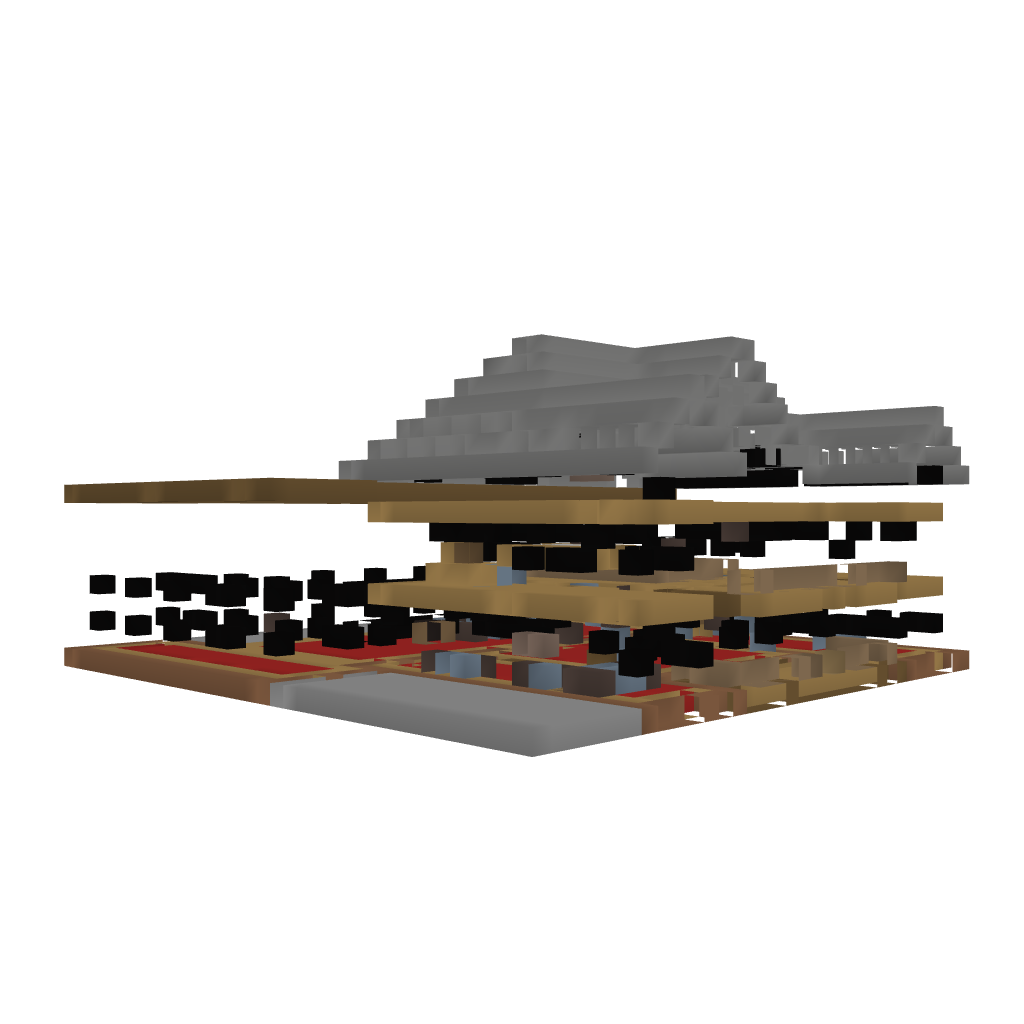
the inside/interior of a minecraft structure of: Modern Mansion